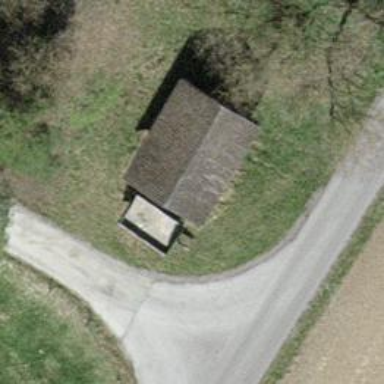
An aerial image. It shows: Shed building.